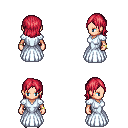
a pixel art fantasy rpg character, female body template, human, light skin, underdress, metal pants, ruby red long bangs hairstyle, bracelets, metal boots, four views (front, back, left, right), 2x2 character sprite sheet, small pixel art, hard edges, no anti-aliasing